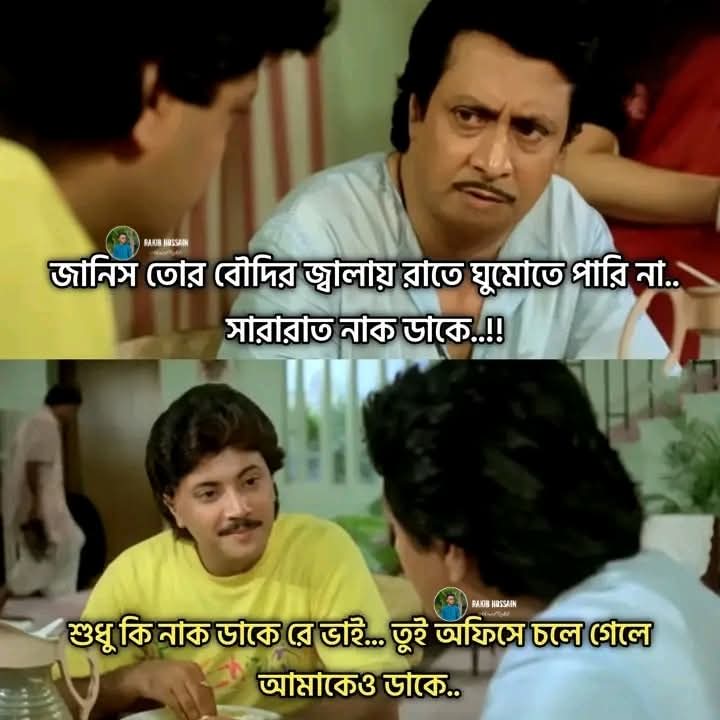
Text: জানিস তোর বৌদির জ্বালায় রাতে ঘুমোতে পারি না.. সারারাত নাক ডাকে..!!
শুধু কি নাক ডাকে রে ভাই... তুই অফিসে চলে গেলে আমাকেও ডাকে..
Label: Non Hate